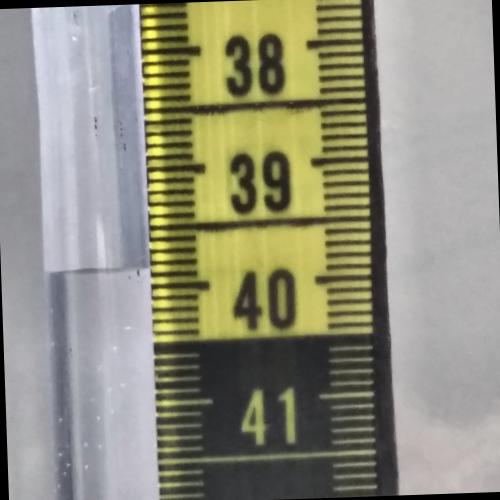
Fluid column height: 39.9 cm